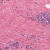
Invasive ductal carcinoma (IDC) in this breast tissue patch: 0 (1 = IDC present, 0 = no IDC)